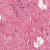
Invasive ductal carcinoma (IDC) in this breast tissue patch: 0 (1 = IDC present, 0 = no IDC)